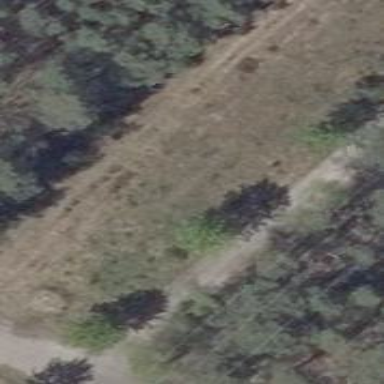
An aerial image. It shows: Row of trees in natural setting.